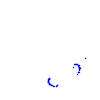
Particle: proton